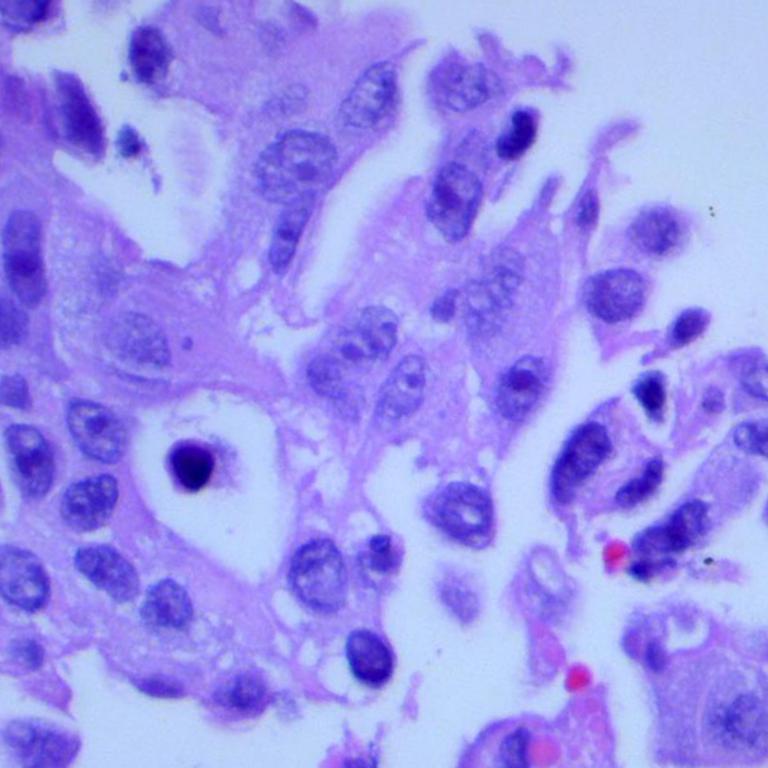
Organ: lung
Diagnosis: adenocarcinomas